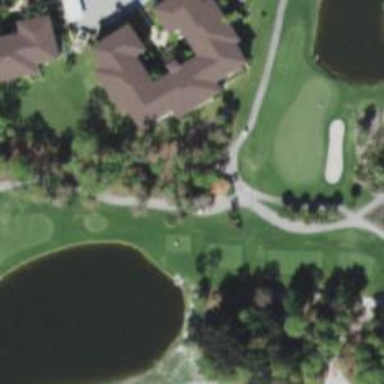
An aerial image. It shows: Path for golf carts.